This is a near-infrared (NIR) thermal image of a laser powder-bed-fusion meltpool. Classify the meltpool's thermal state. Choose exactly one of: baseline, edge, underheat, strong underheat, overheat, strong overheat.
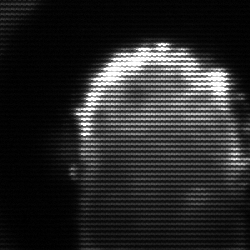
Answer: baseline